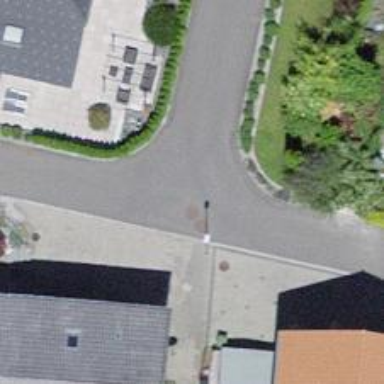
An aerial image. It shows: Residential road with asphalt surface.